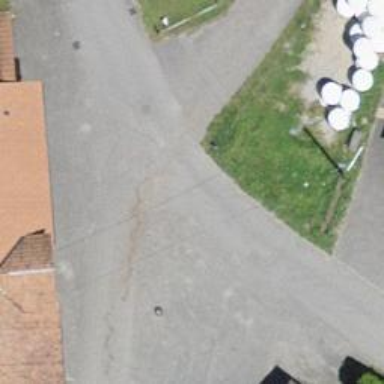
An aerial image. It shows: Asphalt road in residential area.